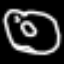
Label: donut